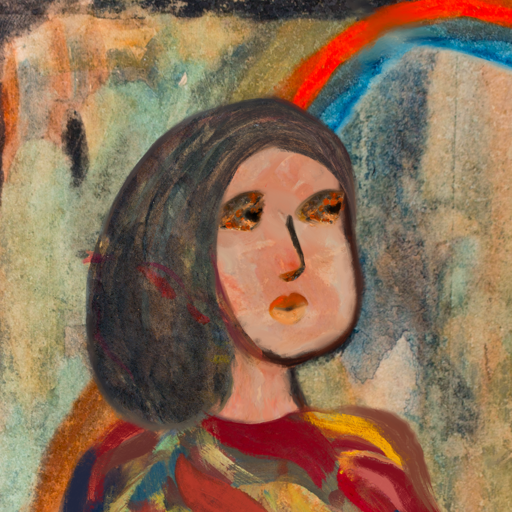
Background: Childish, Head And Neck Side: Roy_Bahadur, Face Side: Gypsy_Queen, Bust: Mother_And_Son_Son, Hair Side: Gypsy_Mother, Head Accessory: Blank, Second Necklace: Blank, Necklace: Blank, Baby: Blank